Interaction volume radius: 10 \u00c5
Interaction volume height: 10 \u00c5
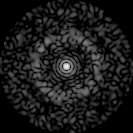
Disorder parameter: 0.8091